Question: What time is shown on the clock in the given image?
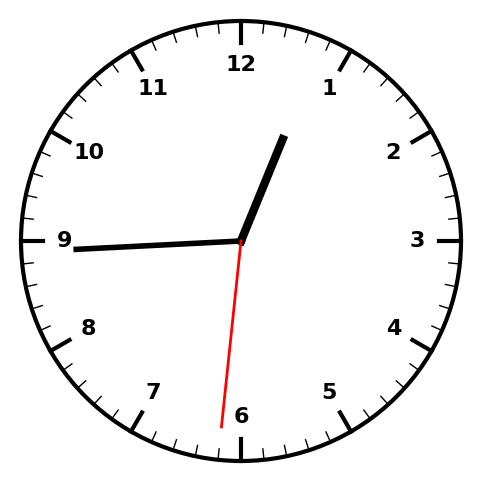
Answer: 12:44:31